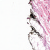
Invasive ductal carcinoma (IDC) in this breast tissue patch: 0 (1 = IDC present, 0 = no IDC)